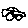
Label: car